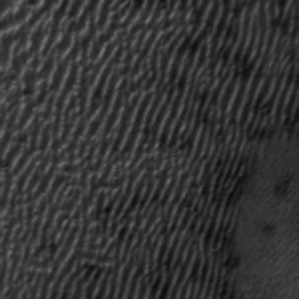
Label: frost